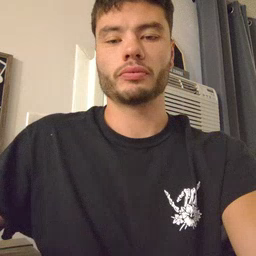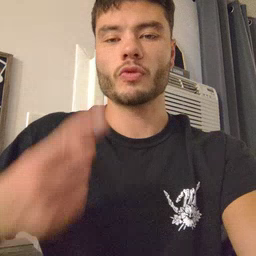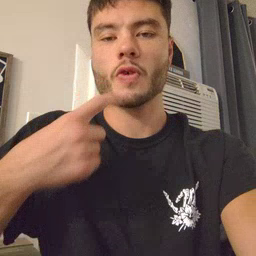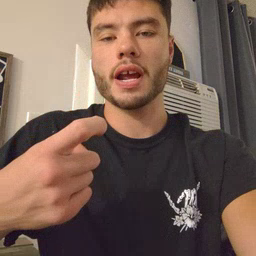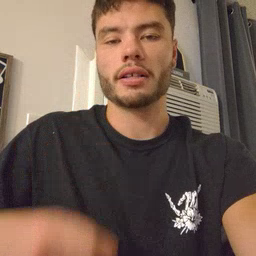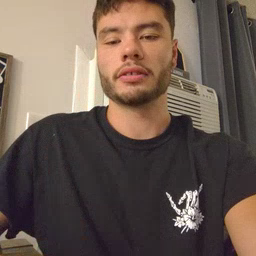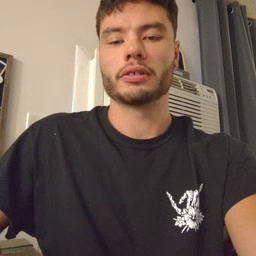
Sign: red